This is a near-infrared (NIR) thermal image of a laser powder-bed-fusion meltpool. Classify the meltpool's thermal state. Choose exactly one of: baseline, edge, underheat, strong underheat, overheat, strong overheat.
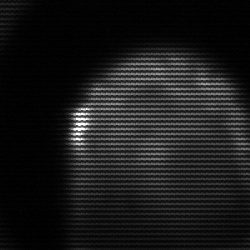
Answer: edge